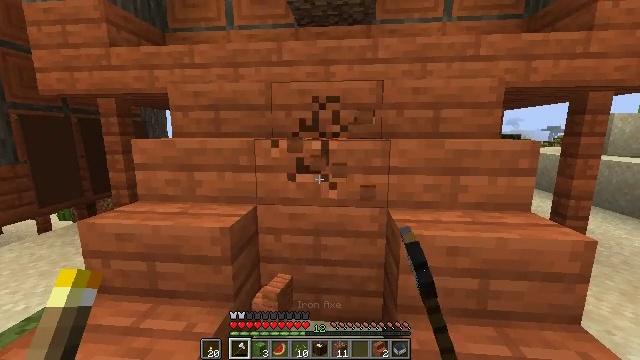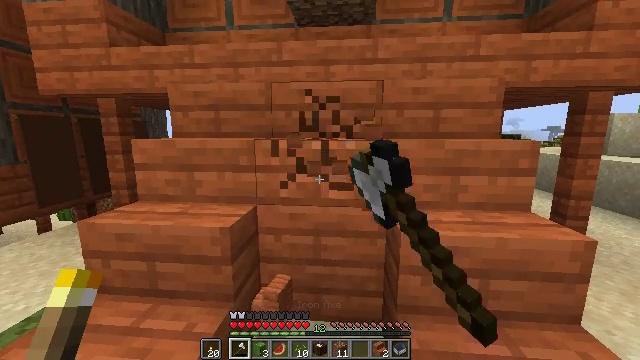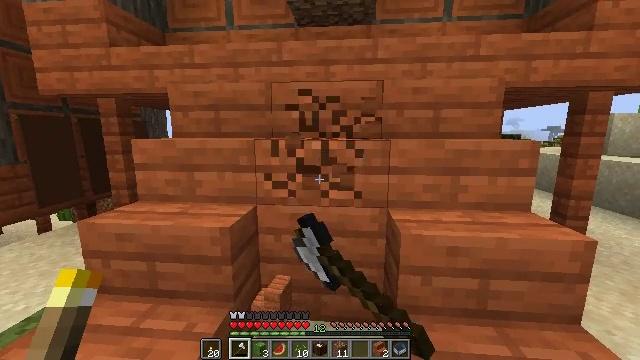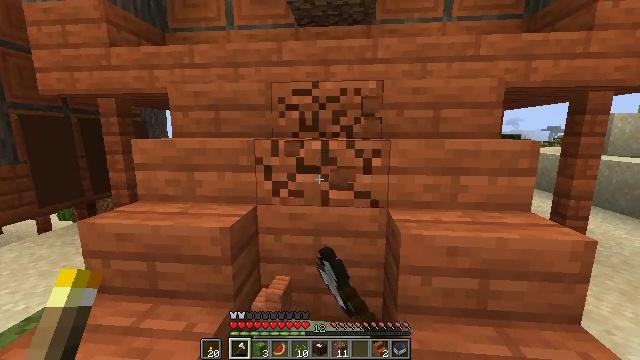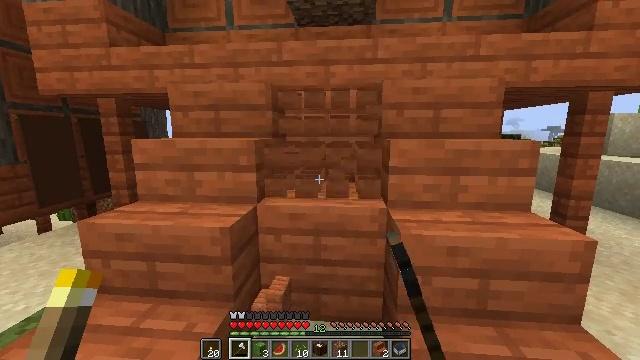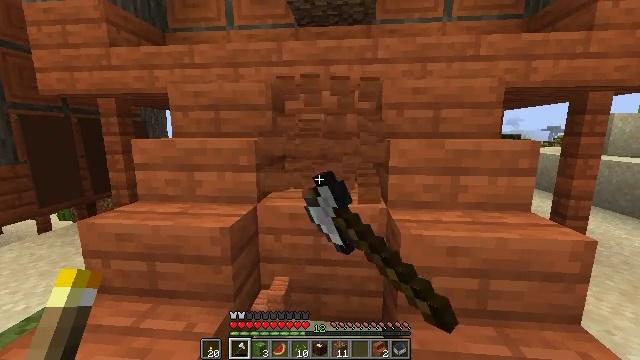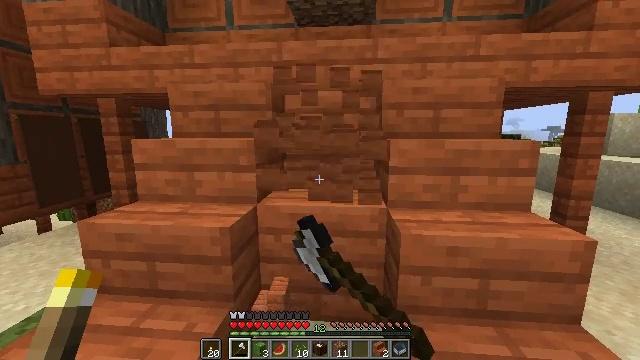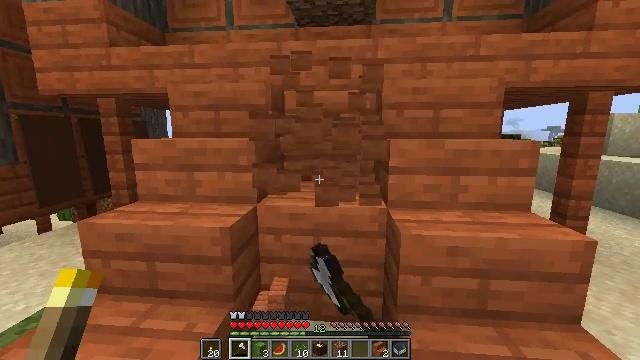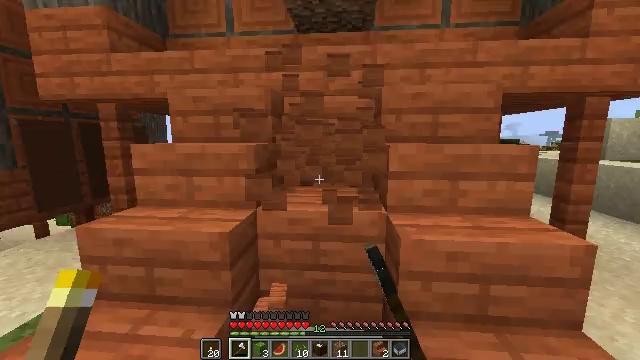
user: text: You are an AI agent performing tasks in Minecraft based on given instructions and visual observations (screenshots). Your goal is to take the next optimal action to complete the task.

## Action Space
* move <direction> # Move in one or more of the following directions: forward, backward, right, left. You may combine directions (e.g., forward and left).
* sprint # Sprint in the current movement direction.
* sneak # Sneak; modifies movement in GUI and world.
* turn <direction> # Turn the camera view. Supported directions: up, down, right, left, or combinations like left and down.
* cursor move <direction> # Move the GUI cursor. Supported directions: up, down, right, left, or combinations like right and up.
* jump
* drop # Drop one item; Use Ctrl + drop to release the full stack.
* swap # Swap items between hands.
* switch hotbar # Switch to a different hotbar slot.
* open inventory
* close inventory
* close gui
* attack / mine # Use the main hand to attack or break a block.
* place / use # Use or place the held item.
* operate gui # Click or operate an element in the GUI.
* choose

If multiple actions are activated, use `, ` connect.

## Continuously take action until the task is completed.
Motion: motion action
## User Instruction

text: Recycle the acacia stairs.
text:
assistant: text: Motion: attack / mine
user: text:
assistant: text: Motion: attack / mine
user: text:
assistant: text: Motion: attack / mine
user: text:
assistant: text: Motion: attack / mine
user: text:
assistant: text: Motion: attack / mine
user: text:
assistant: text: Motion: attack / mine
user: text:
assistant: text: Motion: attack / mine
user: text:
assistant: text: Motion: turn up
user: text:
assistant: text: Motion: no_op